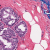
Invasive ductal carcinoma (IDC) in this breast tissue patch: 0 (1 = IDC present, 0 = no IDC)